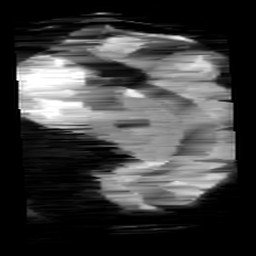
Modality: minIP
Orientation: sagittal
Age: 12
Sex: male
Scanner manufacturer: siemens
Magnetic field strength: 3 T
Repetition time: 0.027 s
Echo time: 0.02 s